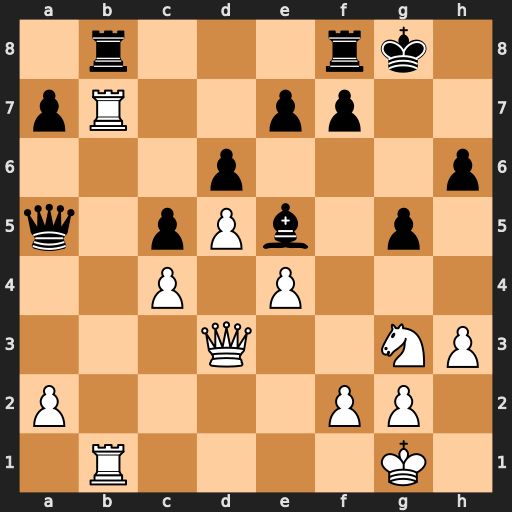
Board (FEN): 1r3rk1/pR2pp2/3p3p/q1pPb1p1/2P1P3/3Q2NP/P4PP1/1R4K1
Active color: w
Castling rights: -
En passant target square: -
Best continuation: Rxb8 Rxb8 Rxb8+